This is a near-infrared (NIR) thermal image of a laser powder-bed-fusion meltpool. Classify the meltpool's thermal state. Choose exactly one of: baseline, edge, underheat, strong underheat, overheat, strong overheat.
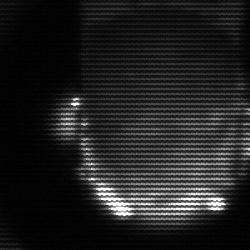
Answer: baseline